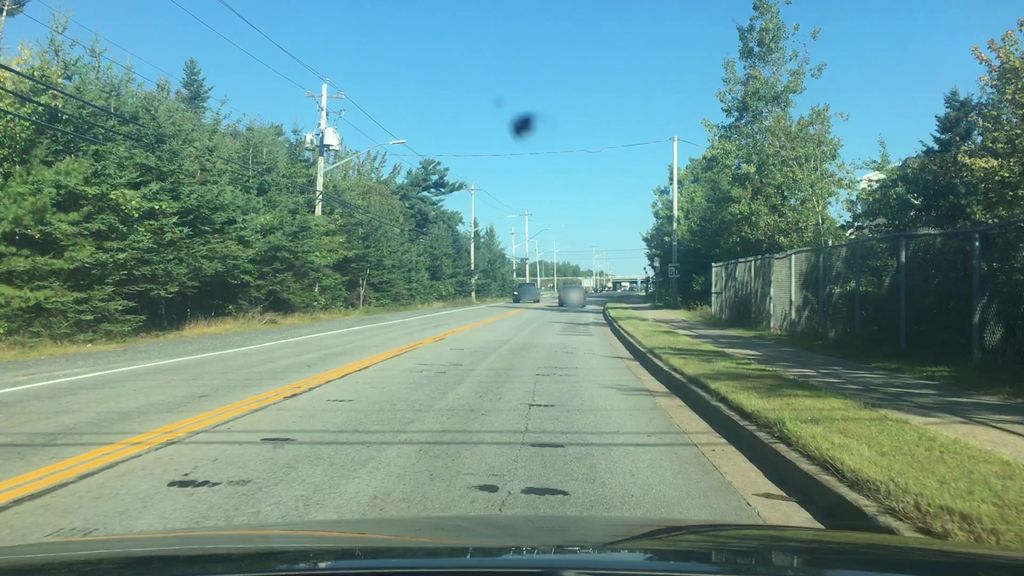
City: halifax